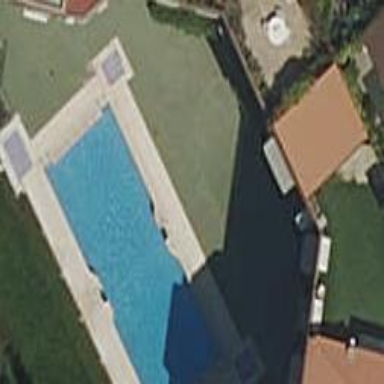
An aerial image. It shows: Swimming pool located in leisure land.